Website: crate-barrel
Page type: gifting
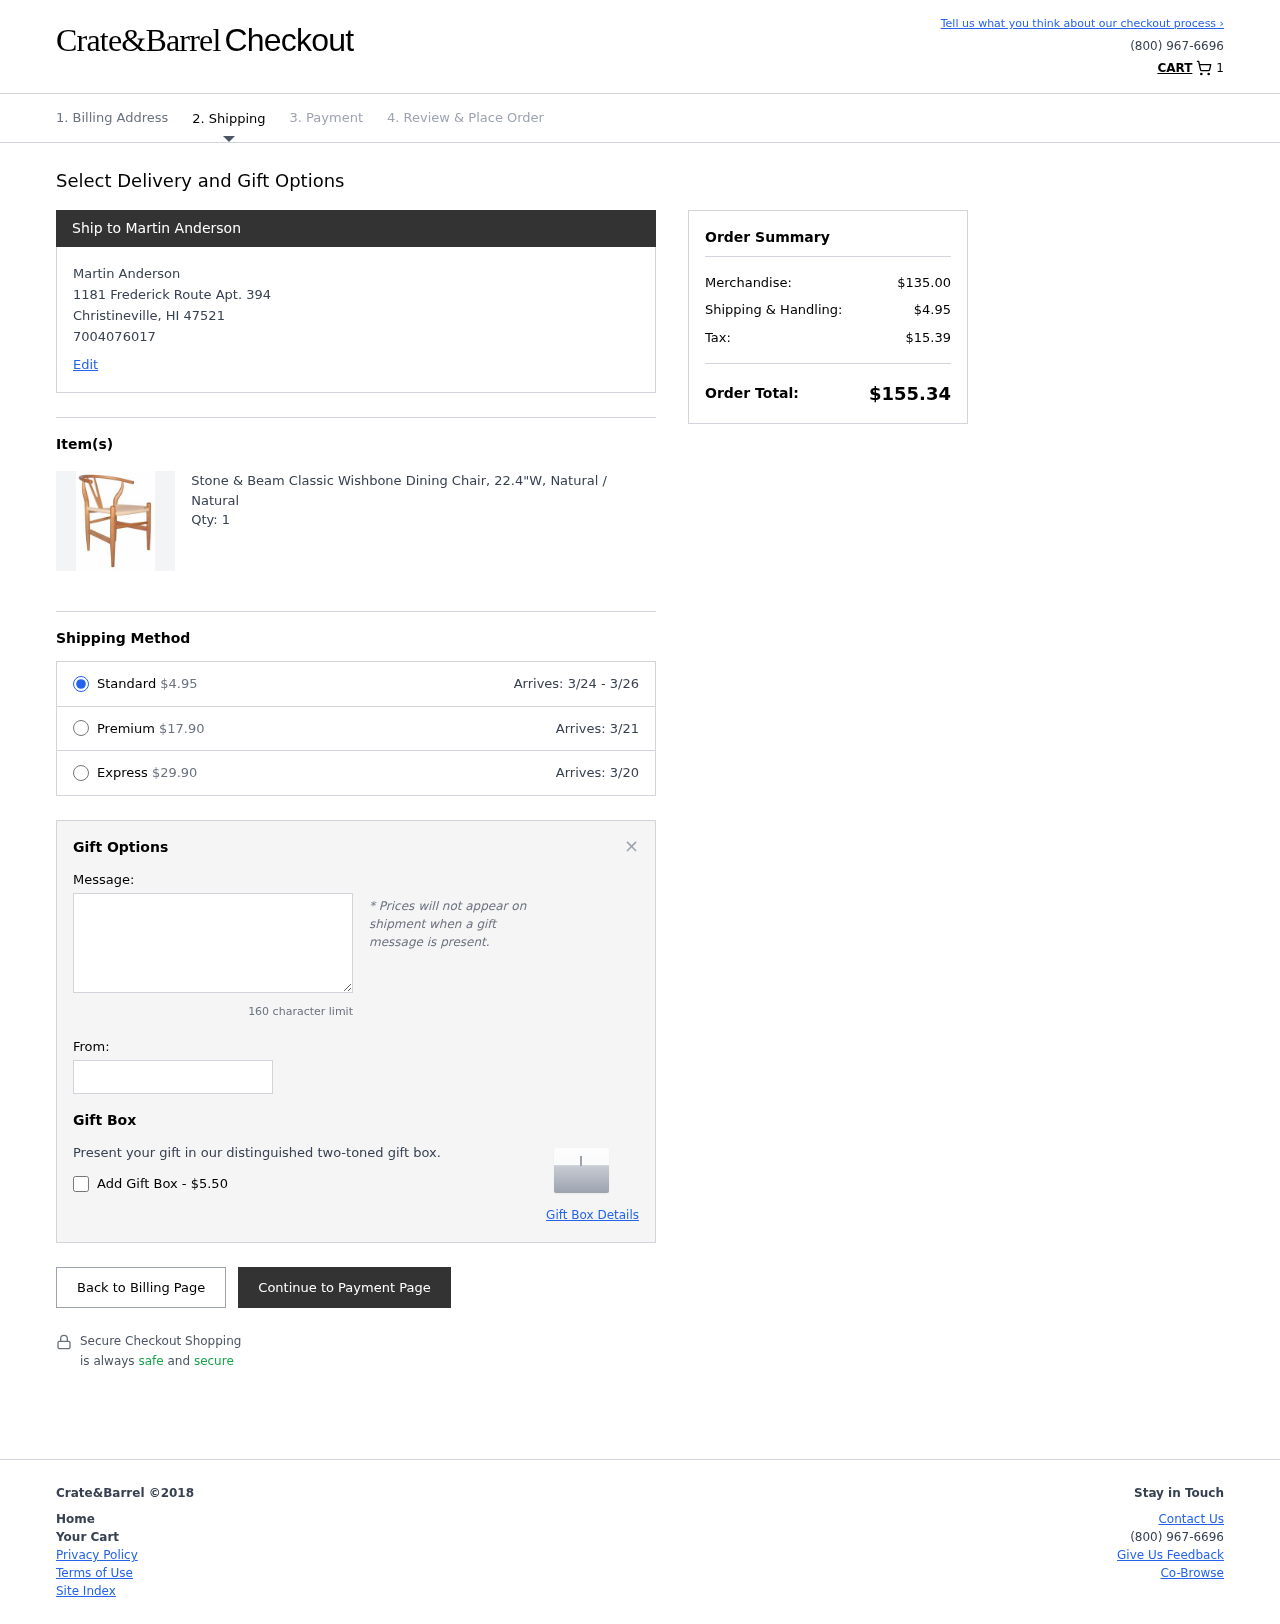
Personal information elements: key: PII_CITY
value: Christineville
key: PII_FULLNAME
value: Martin Anderson
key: PII_GIFT_FIRSTNAME
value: Cody
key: PII_GIFT_MESSAGE
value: Hey Cody, I thought you'd love this cozy dining chair to add a touch of warmth to your new place. It's perfect for gathering around the table with friends and family. Cheers to making new memories!
Martin
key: PII_PHONE
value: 7004076017
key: PII_POSTCODE
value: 47521
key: PII_STATE_ABBR
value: HI
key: PII_STREET
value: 1181 Frederick Route Apt. 394
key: PII_FULLNAME2
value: Martin Anderson
Product elements: key: PRODUCT1_NAME
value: Stone & Beam Classic Wishbone Dining Chair, 22.4"W, Natural / Natural
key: PRODUCT1_QUANTITY
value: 1
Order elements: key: ORDER_NUM_ITEMS
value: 1
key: ORDER_SHIPPING_COST
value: $4.95
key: ORDER_DELIVERY_DATE_RANGE
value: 3/24 - 3/26
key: ORDER_PREMIUM_SHIPPING
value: $17.90
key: ORDER_PREMIUM_DATE
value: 3/21
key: ORDER_EXPRESS_SHIPPING
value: $29.90
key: ORDER_EXPRESS_DATE
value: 3/20
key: ORDER_SUBTOTAL
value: $135.00
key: ORDER_TAX
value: $15.39
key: ORDER_TOTAL
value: $155.34